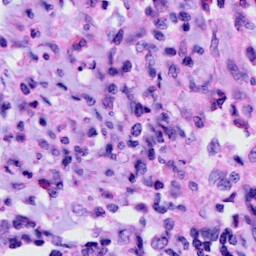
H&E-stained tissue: Cervix